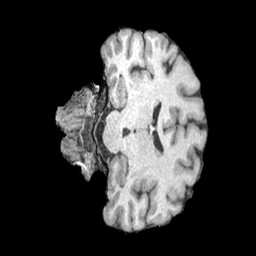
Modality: T1w
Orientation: coronal
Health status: healthy